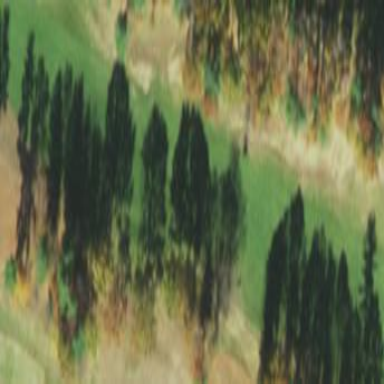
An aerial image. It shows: Grassy area designated as golf fairway.